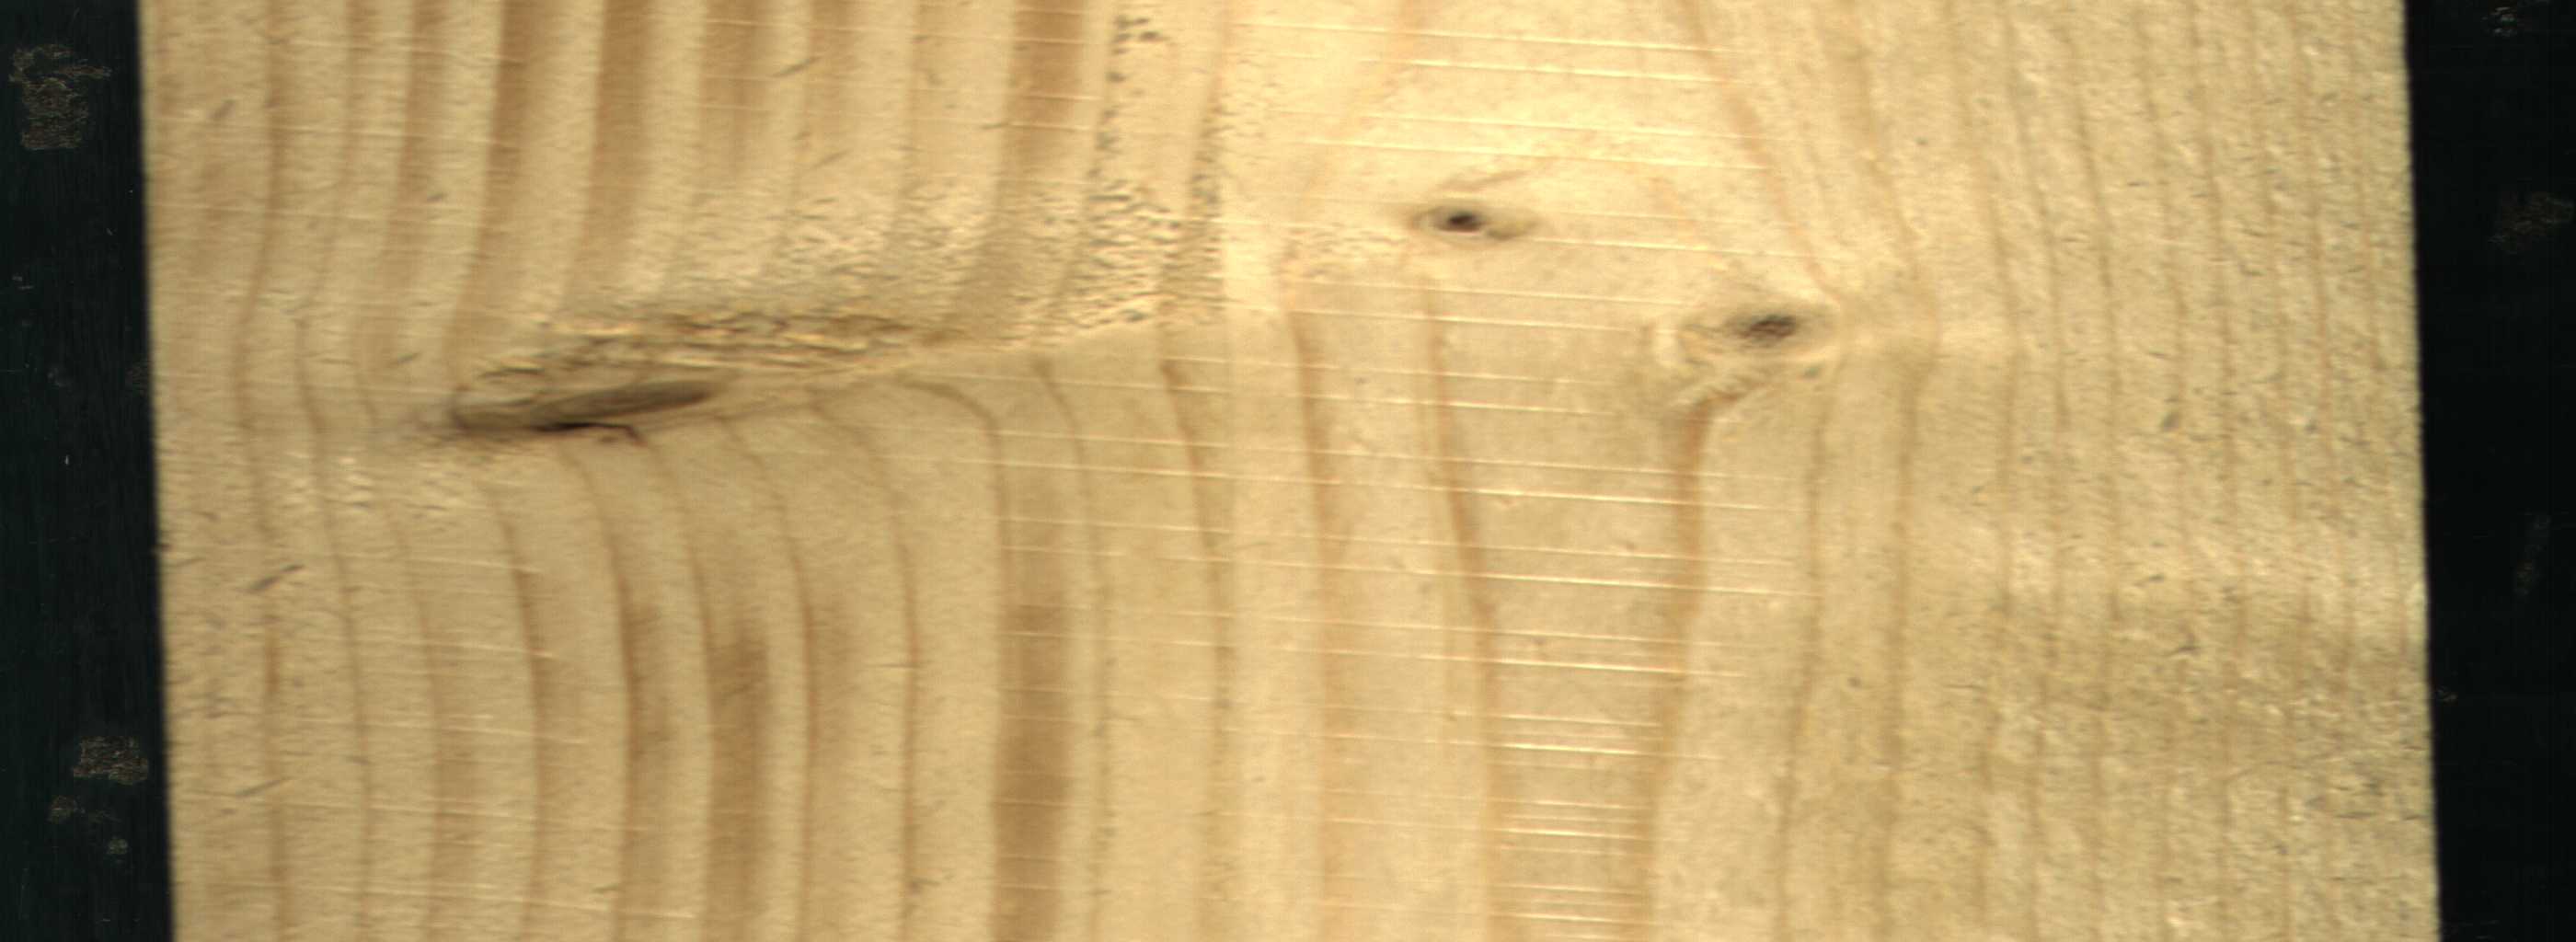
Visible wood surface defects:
Live_Knot
Live_Knot
Live_Knot